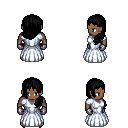
a pixel art fantasy rpg character, male body template, human, dark skin, underdress, metal pants, black left-swept hairstyle, metal gloves, gold boots, four views (front, back, left, right), 2x2 character sprite sheet, small pixel art, hard edges, no anti-aliasing